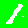
Digit: 1